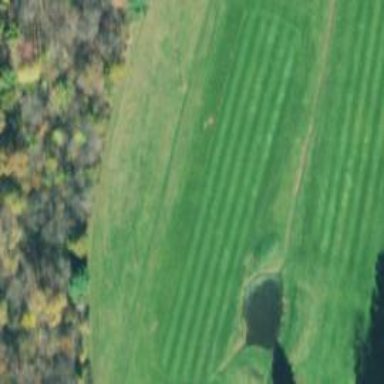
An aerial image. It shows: Scenic golf fairway.